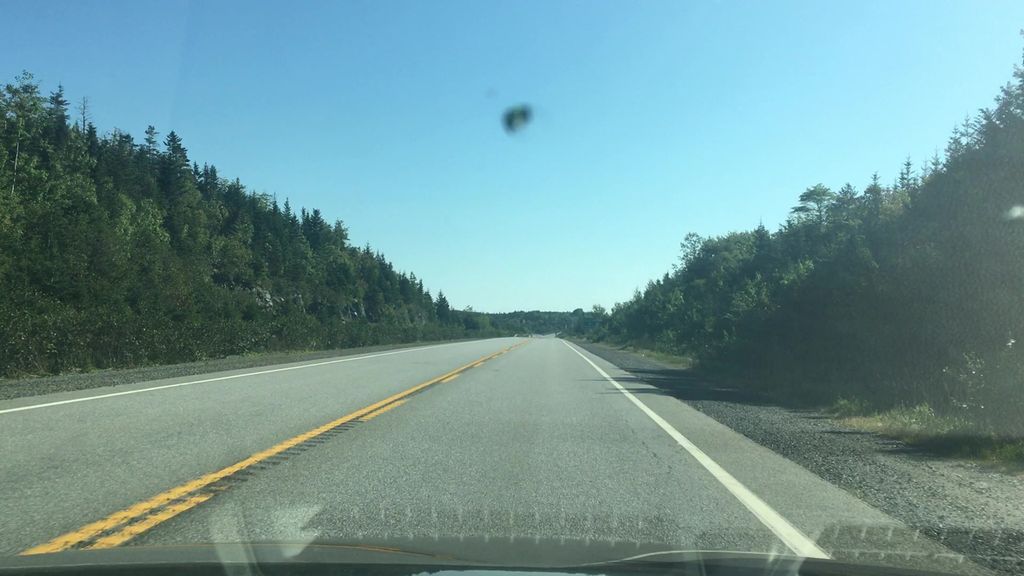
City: halifax